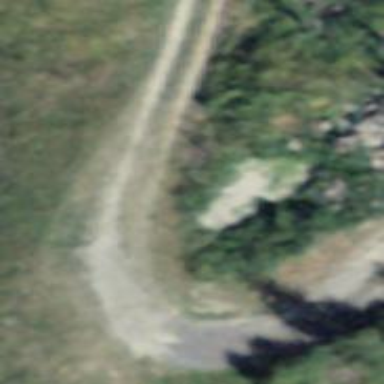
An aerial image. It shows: Track with grade3 tracktype.